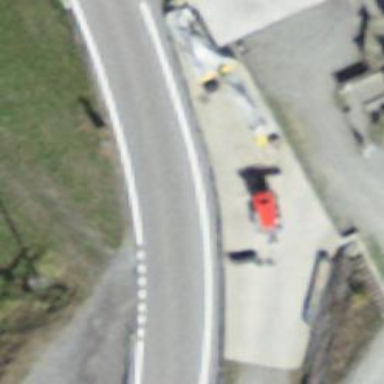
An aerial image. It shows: Bus stop with platform for public transport.